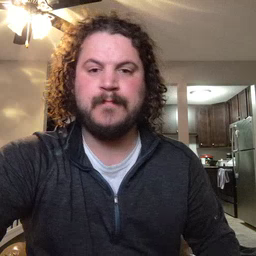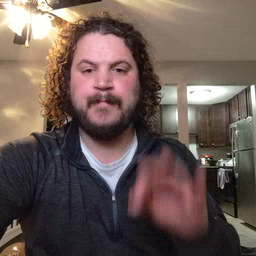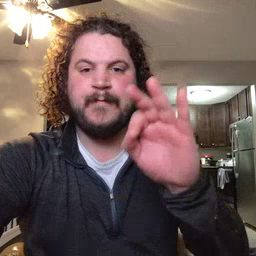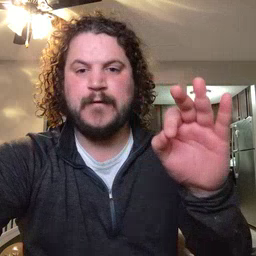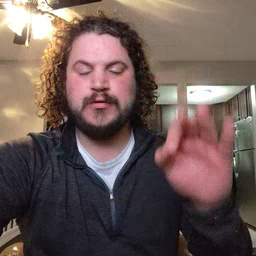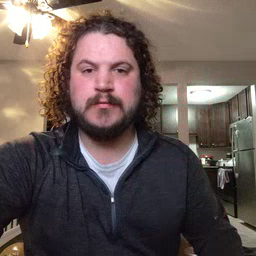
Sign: frenchfries